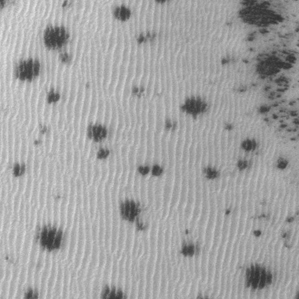
Label: frost